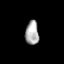
Tissue: lung
Cell type: Epithelial cells
Senescence score: 0.6829
Nuclear area (px): 313
Mean DAPI intensity: 171.249